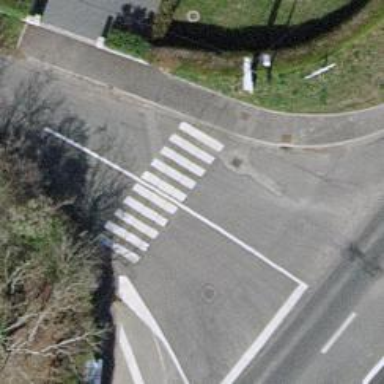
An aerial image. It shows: Unmarked road crossing.